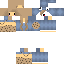
A female human skin with pale skin, wearing brown long hair dressed in a blue hoodie and brown pants, featuring a closed mouth.